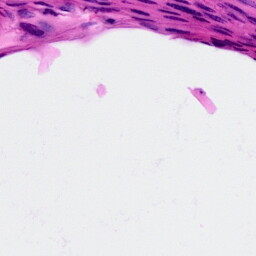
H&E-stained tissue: Cervix